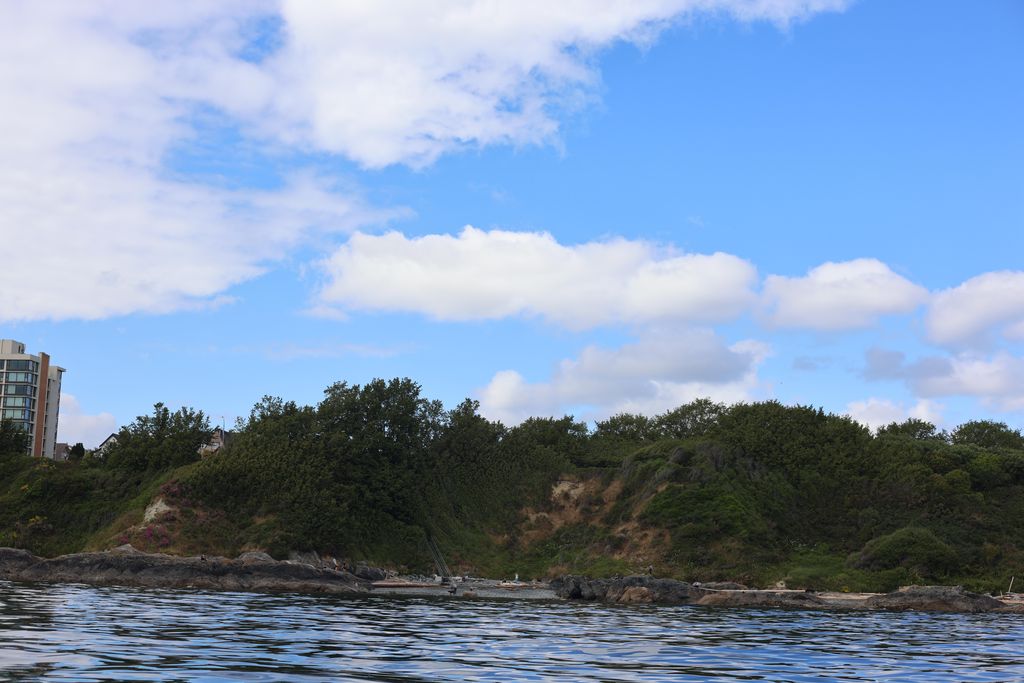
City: victoria